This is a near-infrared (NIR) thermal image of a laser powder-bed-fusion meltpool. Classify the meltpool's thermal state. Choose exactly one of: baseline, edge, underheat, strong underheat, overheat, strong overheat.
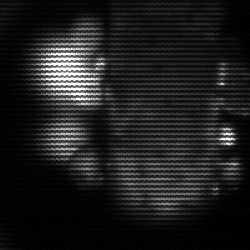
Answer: strong underheat